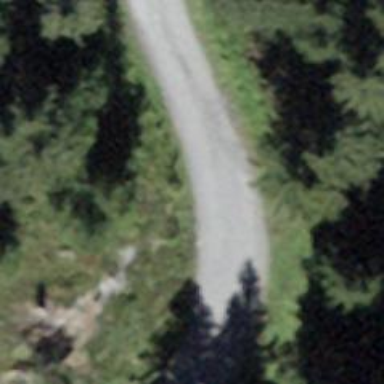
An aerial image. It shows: Service road with gravel surface.